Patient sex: F
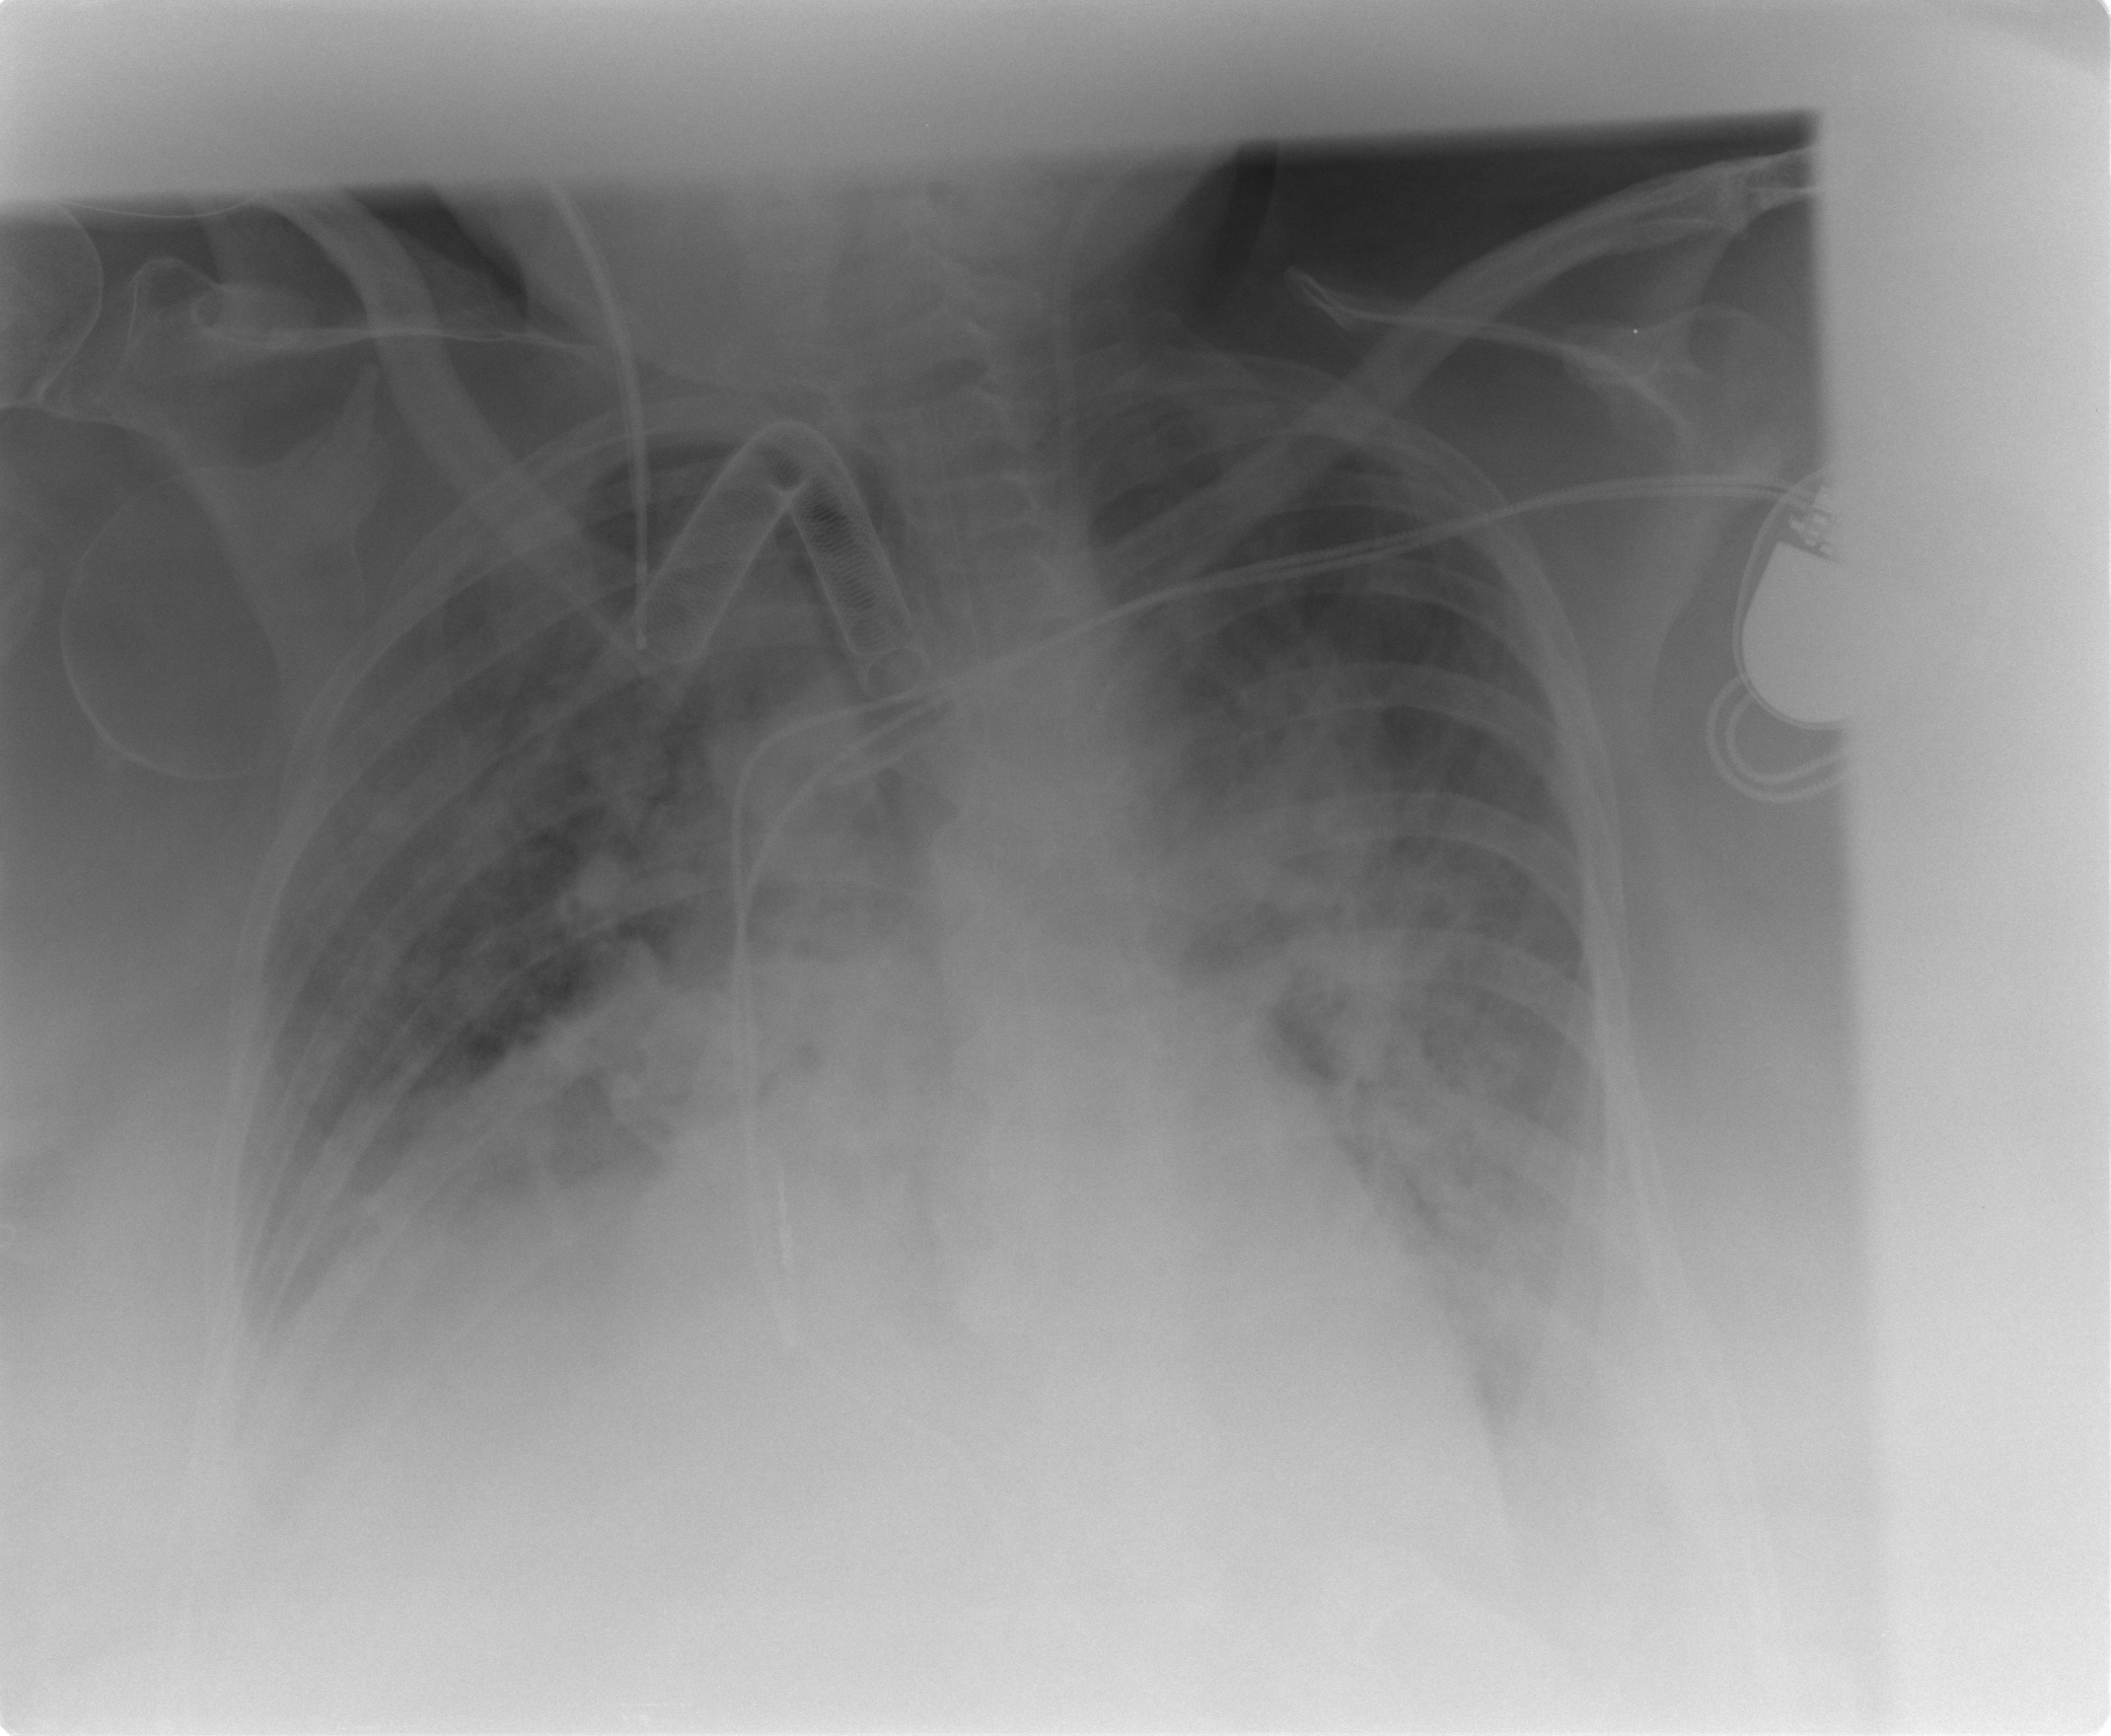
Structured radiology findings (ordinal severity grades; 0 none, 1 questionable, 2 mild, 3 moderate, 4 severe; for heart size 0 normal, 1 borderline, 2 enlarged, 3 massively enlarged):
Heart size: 2
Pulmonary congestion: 3
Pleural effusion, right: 2
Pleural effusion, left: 2
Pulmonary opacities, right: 3
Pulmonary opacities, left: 3
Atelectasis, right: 3
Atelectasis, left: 2